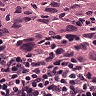
Metastatic tissue present: yes